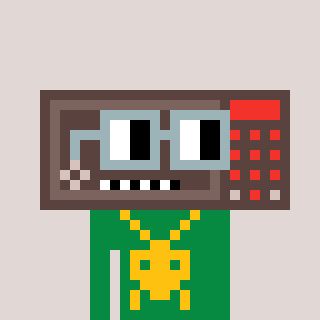
a pixel art character with square dark gray glasses, a wallsafe-shaped head and a green-colored body on a warm background